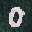
Label: 0